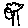
Label: tree